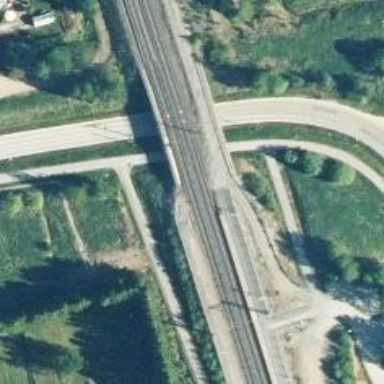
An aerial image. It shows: Railway with continuous electrified contact lines.